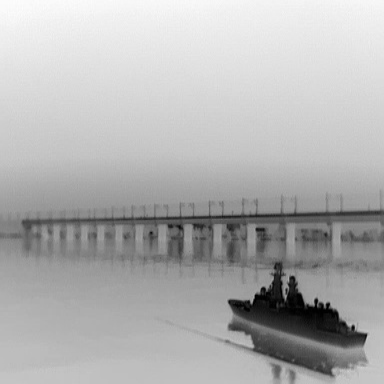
There is a warship in the infrared image.